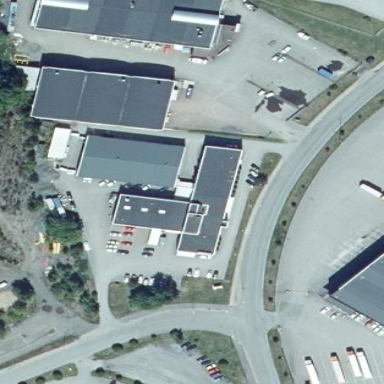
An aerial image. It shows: Industrial building with flat roof made of tar paper.